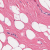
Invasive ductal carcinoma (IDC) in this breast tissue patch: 0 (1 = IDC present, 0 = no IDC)